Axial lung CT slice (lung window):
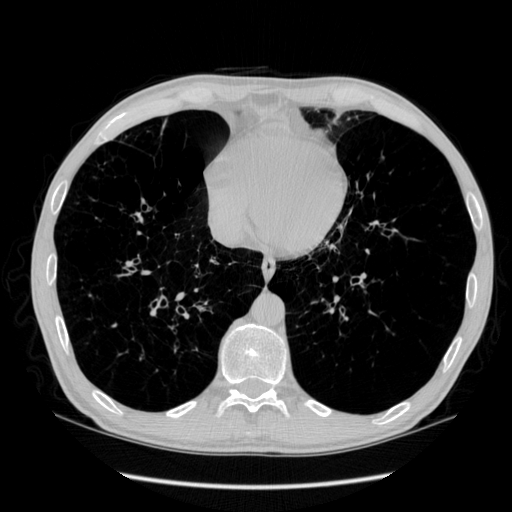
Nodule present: no